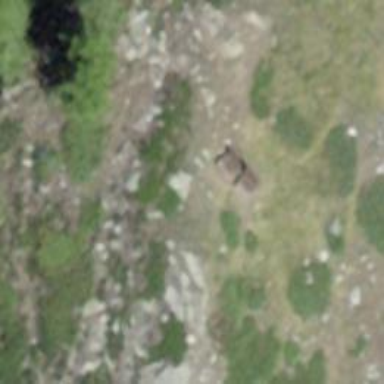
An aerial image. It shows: Bench for seating.